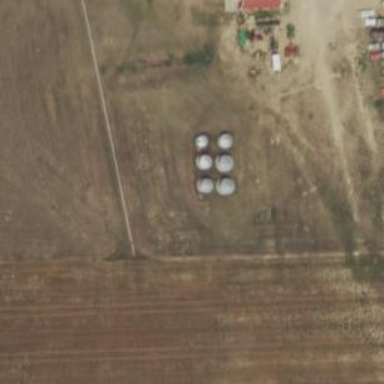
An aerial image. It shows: Silo.